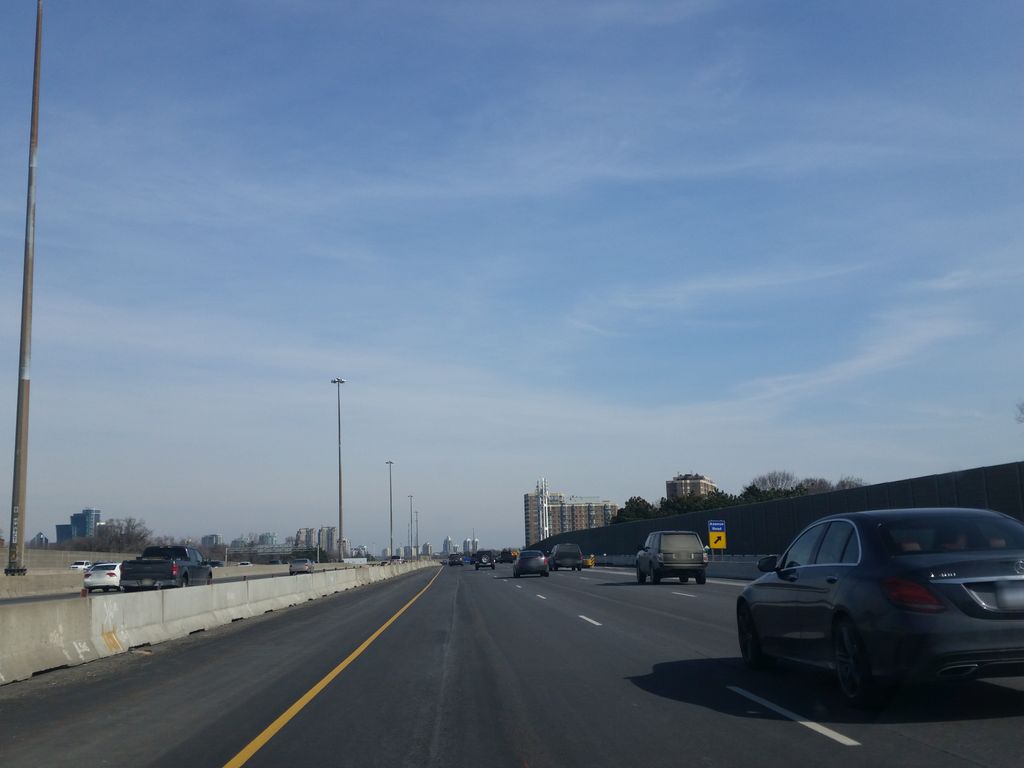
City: toronto